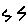
Label: zigzag